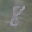
Label: 8